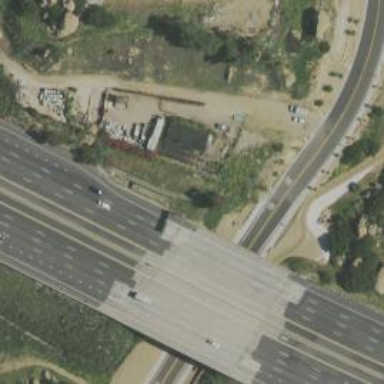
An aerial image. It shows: Motorway bridge.